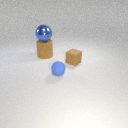
small brown rubber cube to the right of small blue rubber sphere